Aerial crown-view tile of a tropical tree (Barro Colorado Island, Panama), acquired 20241216:
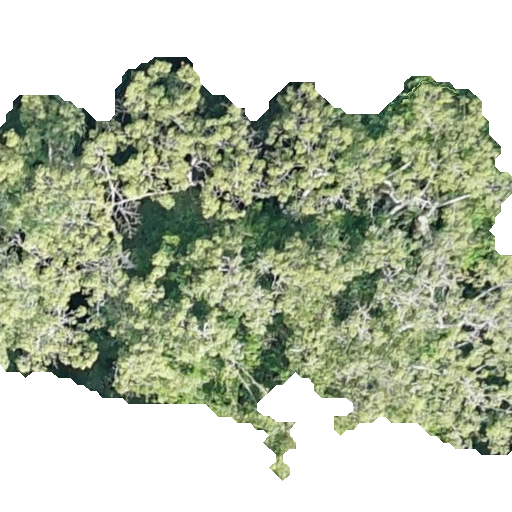
Species: Ceiba pentandra
GBIF accepted scientific name: Ceiba pentandra
Crown area: 244.42 m²